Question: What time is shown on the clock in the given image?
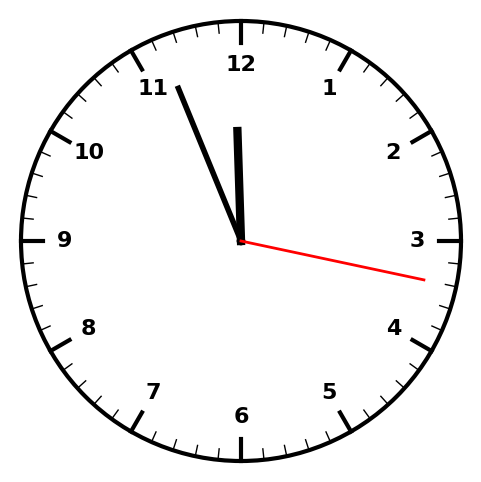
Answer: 11:56:17